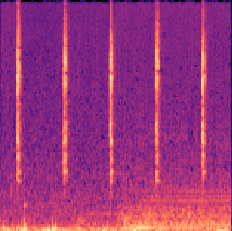
Sound class: Clock tick